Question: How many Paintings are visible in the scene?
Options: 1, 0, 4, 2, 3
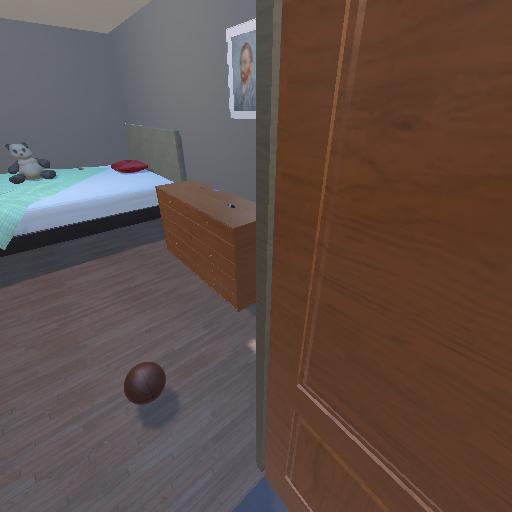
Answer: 1